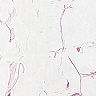
Metastatic tissue present: no